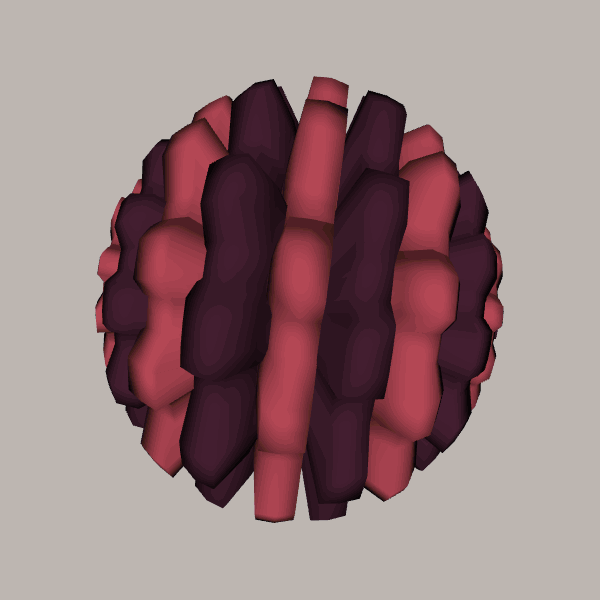
Background: light